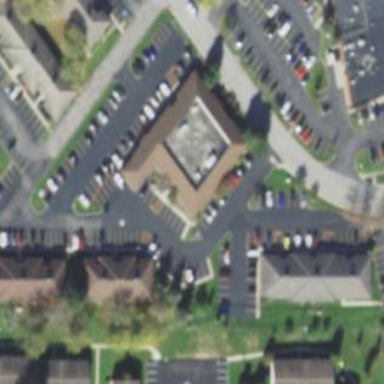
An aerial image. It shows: Office building.